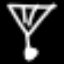
Label: chair